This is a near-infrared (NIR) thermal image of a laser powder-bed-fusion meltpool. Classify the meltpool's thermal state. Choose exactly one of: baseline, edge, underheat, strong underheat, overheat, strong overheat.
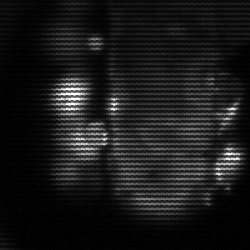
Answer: strong underheat